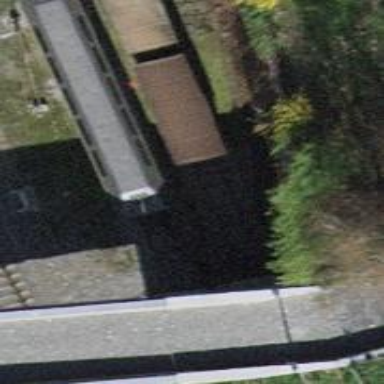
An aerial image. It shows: Narrow-gauge railway siding with electrified contact line. The siding has one track.